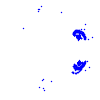
Particle: kaon